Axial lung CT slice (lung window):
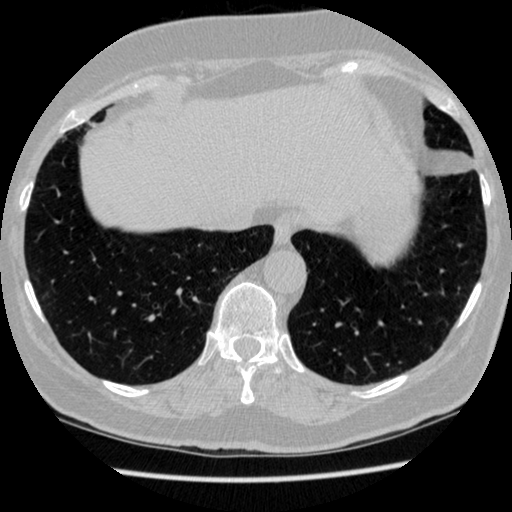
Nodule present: no